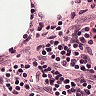
Metastatic tissue present: no